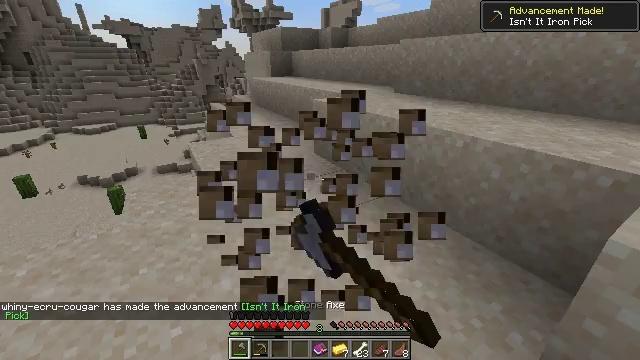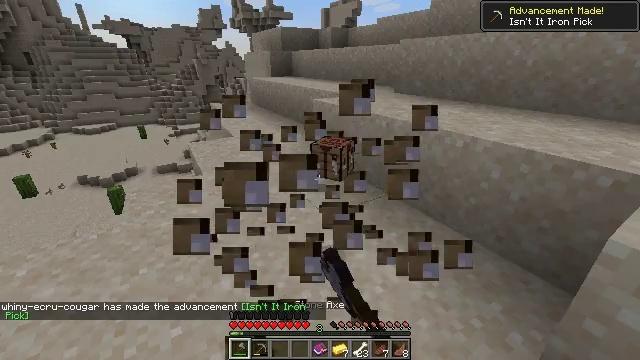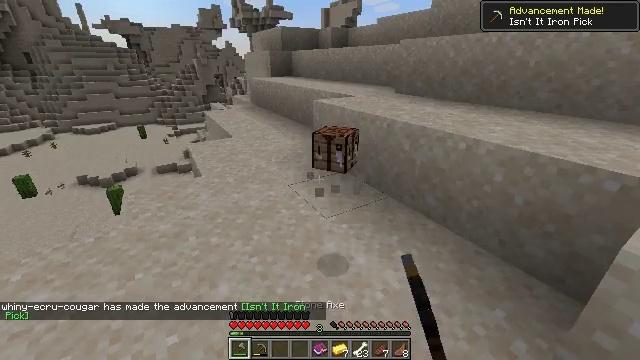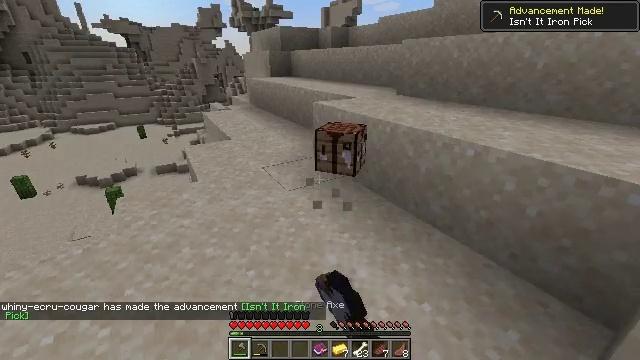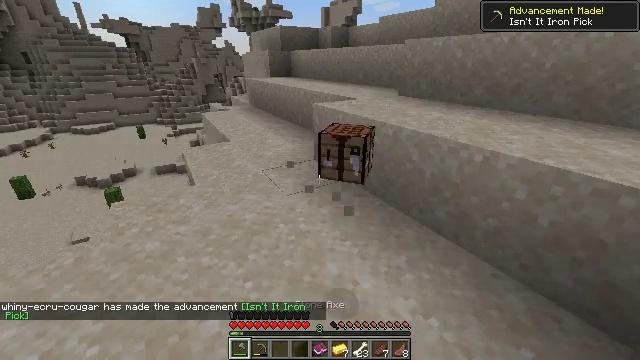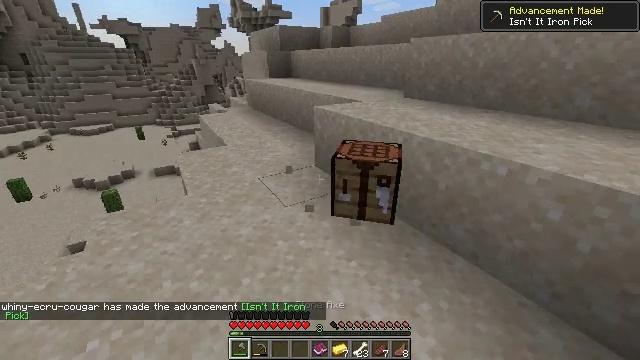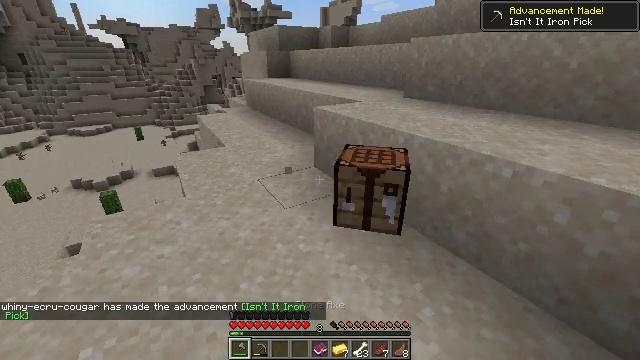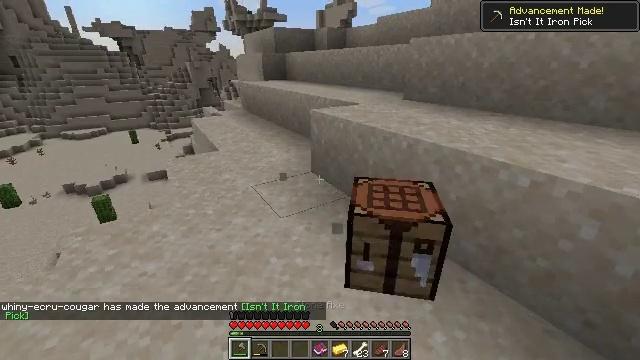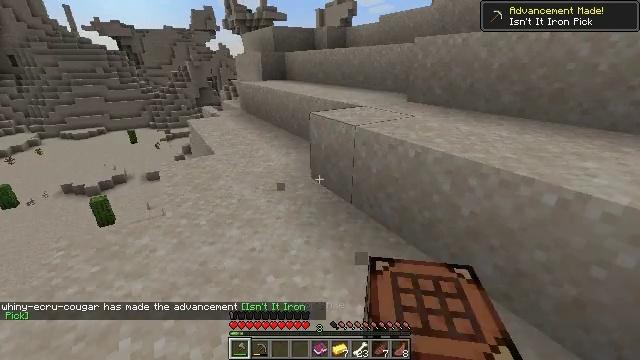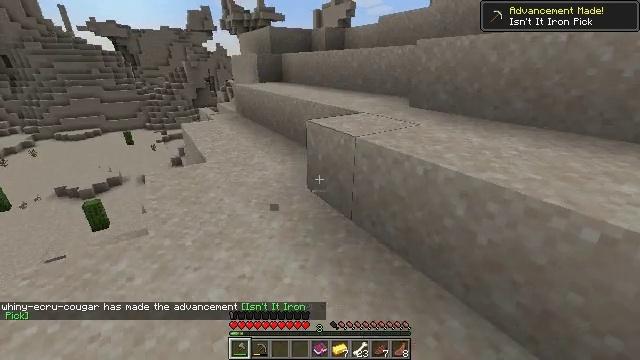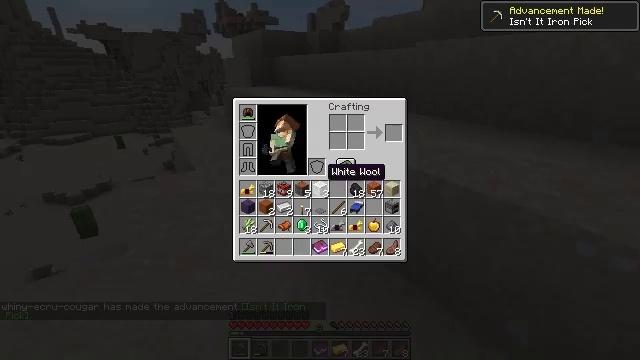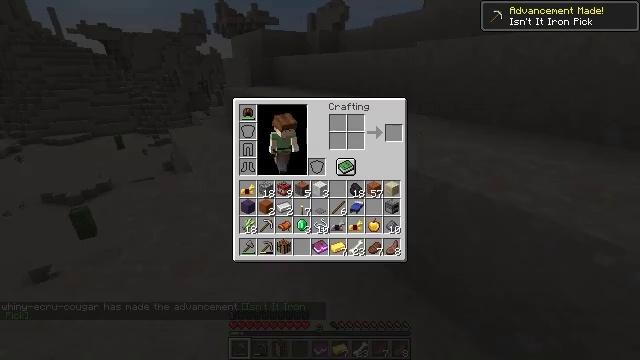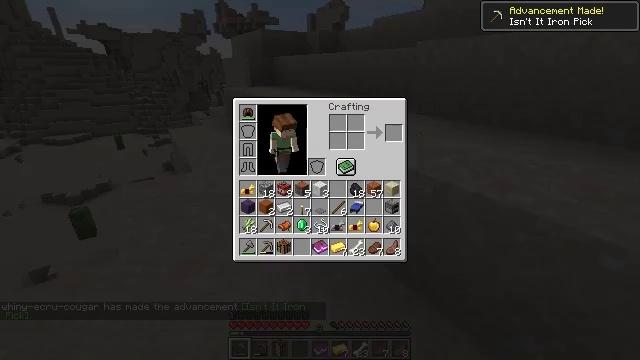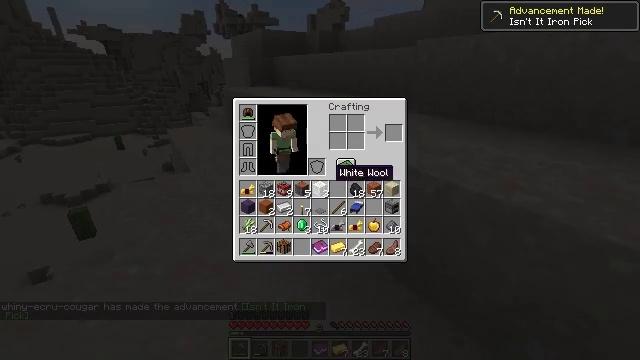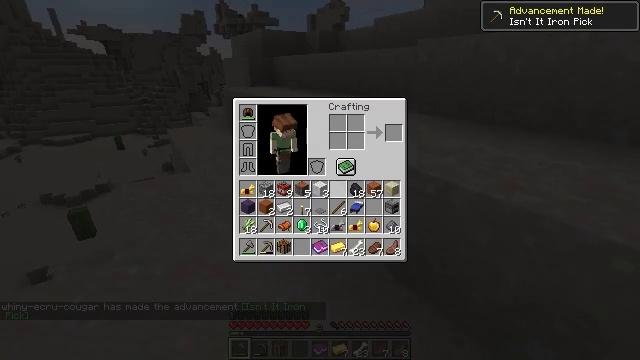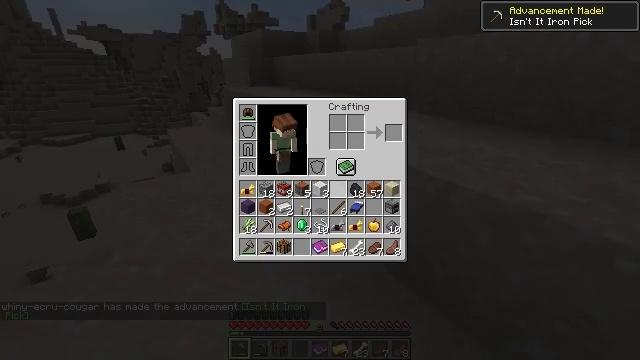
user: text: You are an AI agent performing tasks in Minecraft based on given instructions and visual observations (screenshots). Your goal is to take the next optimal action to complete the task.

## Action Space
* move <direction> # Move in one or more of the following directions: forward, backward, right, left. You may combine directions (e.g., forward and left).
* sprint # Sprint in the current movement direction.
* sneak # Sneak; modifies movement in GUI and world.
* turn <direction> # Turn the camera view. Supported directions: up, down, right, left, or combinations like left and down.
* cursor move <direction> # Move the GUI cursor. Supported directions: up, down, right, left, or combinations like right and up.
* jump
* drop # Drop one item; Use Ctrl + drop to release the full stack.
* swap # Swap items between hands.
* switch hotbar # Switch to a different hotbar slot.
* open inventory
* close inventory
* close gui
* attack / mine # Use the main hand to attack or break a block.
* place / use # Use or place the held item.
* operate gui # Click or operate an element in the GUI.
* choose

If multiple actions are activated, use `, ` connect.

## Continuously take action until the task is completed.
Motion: motion action
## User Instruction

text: Remove a stone pressure plate from the inventory.
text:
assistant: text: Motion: attack / mine
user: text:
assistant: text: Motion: move forward, attack / mine
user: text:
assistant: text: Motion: move forward, attack / mine
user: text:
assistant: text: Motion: move forward, attack / mine
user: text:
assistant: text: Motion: move forward
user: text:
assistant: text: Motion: move forward
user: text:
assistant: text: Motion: move forward
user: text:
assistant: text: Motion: move forward
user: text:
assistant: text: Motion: move forward
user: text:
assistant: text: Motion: move forward, turn right, open inventory
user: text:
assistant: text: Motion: move forward, open inventory
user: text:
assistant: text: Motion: open inventory
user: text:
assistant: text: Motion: open inventory
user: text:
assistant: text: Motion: no_op
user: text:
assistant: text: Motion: no_op
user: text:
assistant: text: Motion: cursor move down
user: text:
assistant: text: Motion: cursor move down
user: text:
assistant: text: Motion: cursor move right and down
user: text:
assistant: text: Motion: cursor move right and down
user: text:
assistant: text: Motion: no_op
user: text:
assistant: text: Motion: sneak
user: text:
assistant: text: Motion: sneak, cursor move left
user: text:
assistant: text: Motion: sneak, cursor move left
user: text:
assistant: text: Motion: sneak
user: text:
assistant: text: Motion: sneak
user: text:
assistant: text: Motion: sneak
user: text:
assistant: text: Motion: sneak
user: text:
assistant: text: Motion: sneak
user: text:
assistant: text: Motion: sneak, operate gui
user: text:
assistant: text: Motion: sneak, operate gui